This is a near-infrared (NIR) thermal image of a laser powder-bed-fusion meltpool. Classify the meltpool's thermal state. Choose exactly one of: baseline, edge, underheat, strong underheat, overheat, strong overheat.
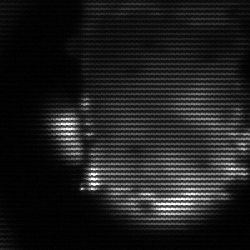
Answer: baseline